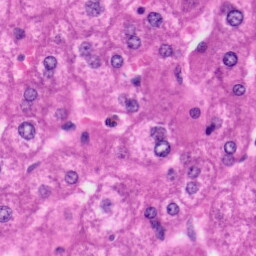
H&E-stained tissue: Liver